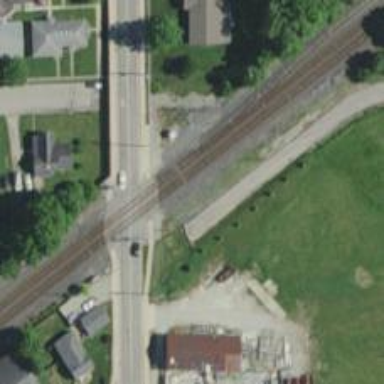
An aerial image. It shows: Railway crossing.